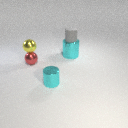
small red metal sphere in front of large cyan metal cylinder